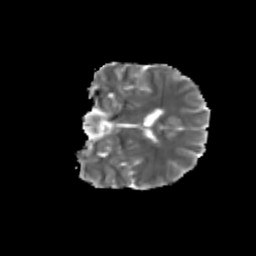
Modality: MD
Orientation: coronal
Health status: ill
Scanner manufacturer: siemens
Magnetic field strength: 3 T
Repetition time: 13.7 s
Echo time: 0.098 s